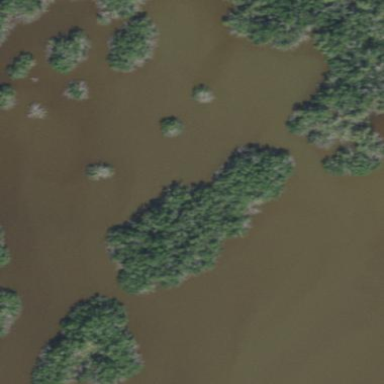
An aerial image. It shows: Mangrove wetland with plant community known as Mangrove Swamp.